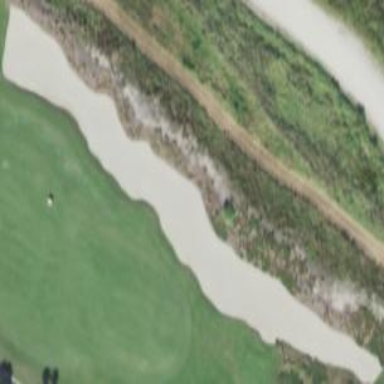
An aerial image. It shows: Sand bunker on golf course.